Aerial crown-view tile of a tropical tree (Barro Colorado Island, Panama), acquired 20241112:
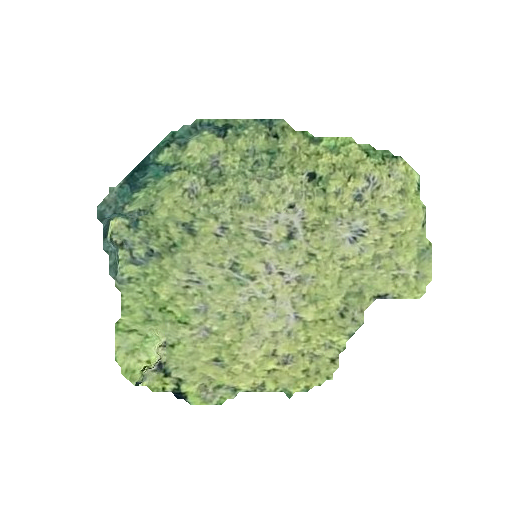
Species: Sapium glandulosum
GBIF accepted scientific name: Sapium glandulosum
Crown area: 110.907 m²